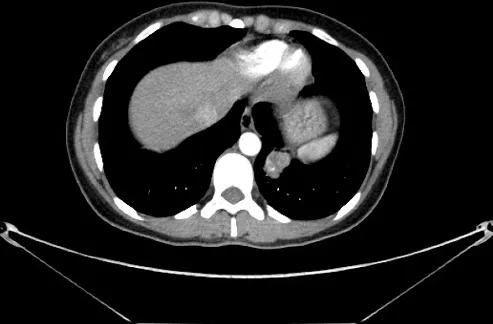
Chest computed tomography (CT) scan demonstrated an 4 cm pulmonary mass in the left lower lobe, without enlargement of intrapulmonary or mediastinal lymph nodes.
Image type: radiology (ct)